Milling tool wear sample.
Tool blade image: 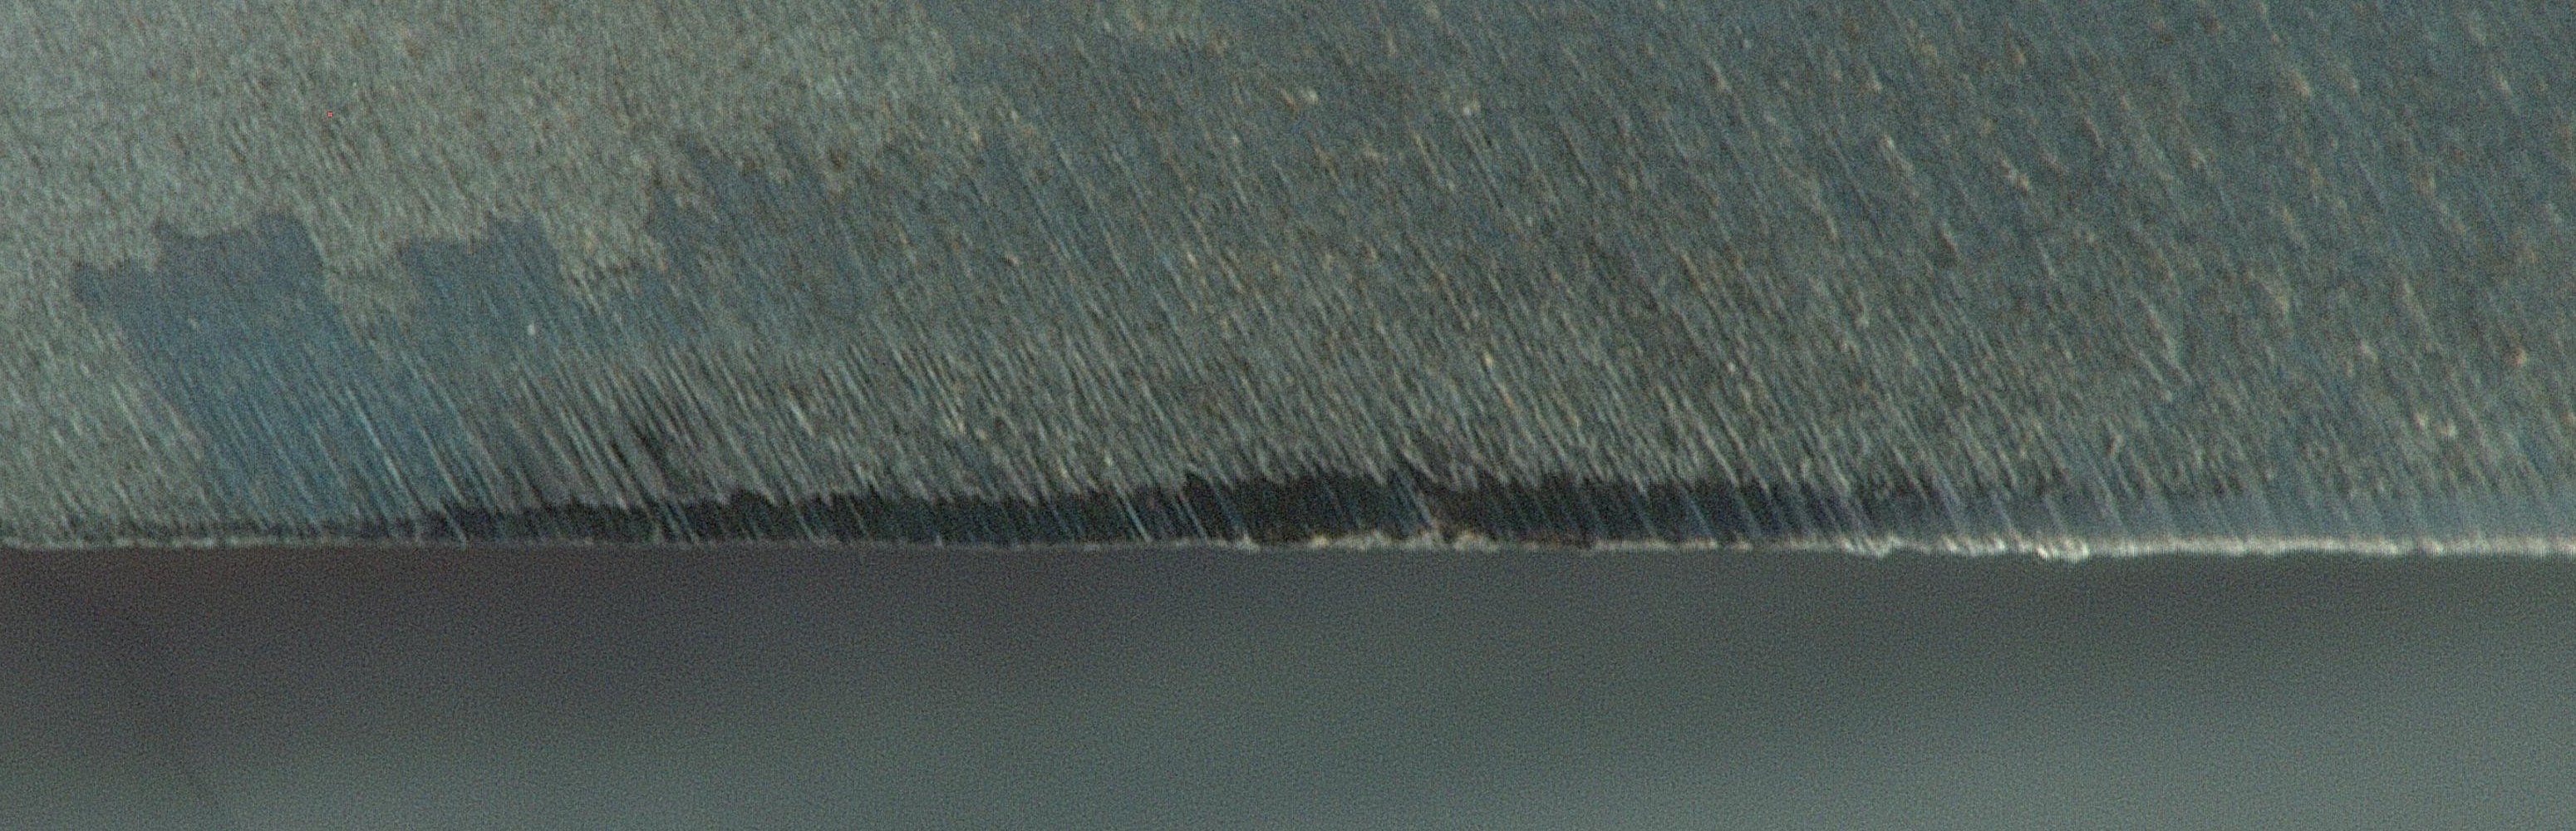
Chip image: 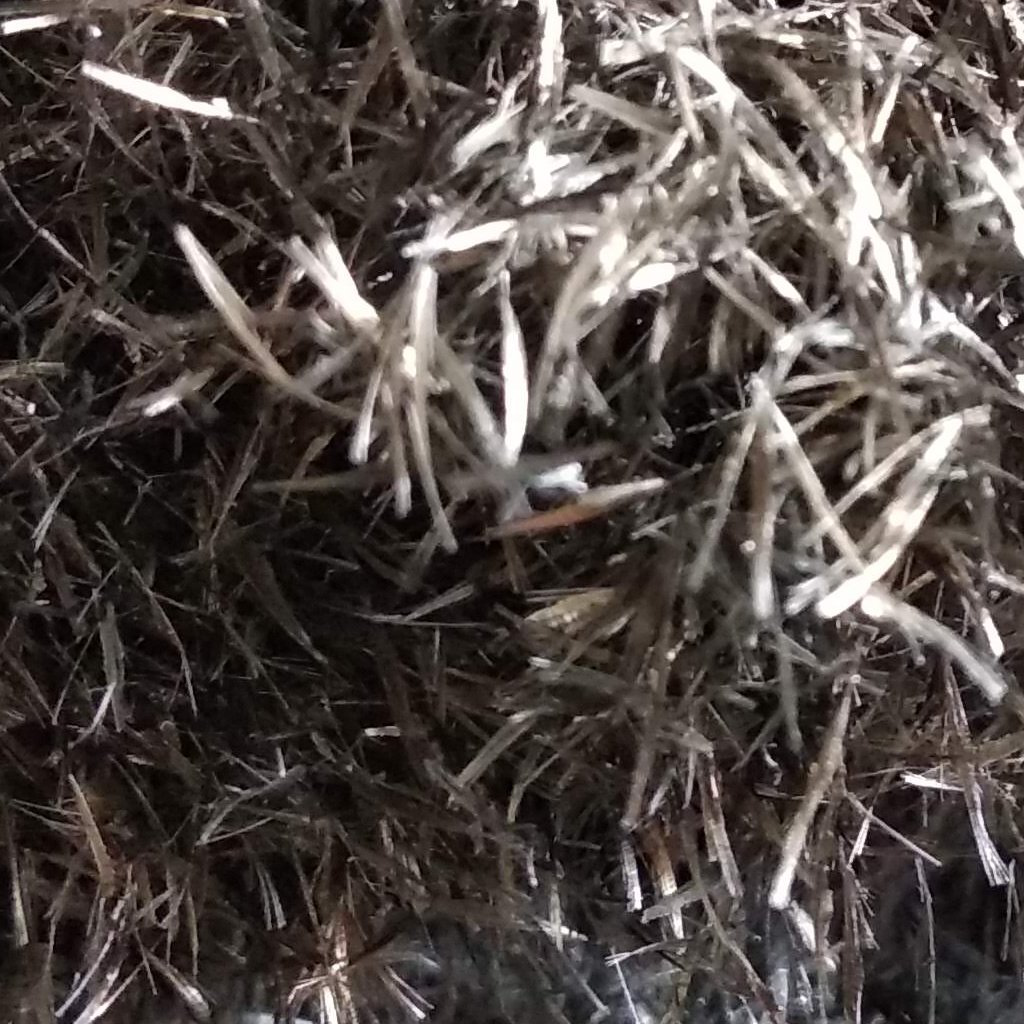
Workpiece image: 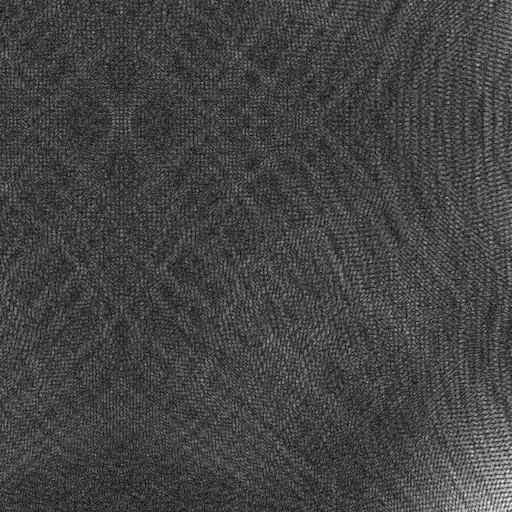
Tool wear state: sharp
Gaps: 0.12
Flank wear: 60.22
Overhang: 12.25
Force-signal Mel-spectrograms (X, Y, Z axes): 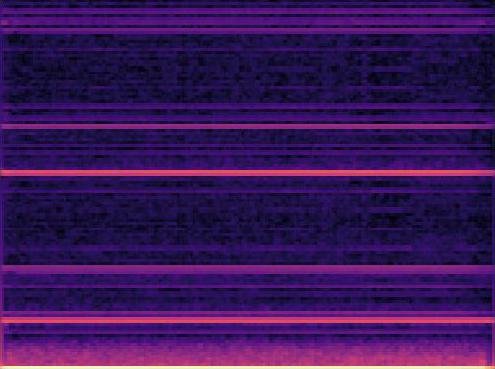 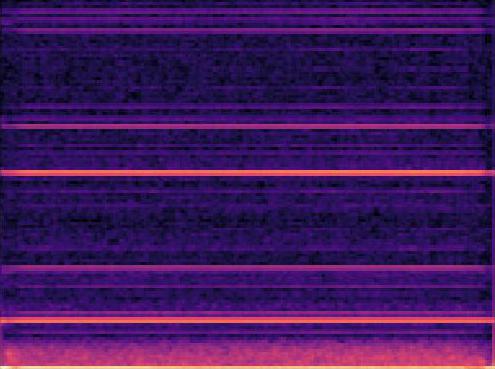 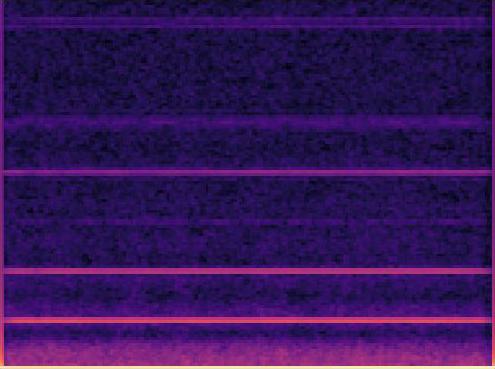
Force-signal scalograms (X, Y, Z axes): 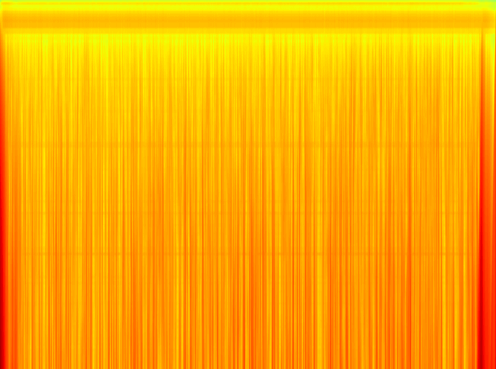 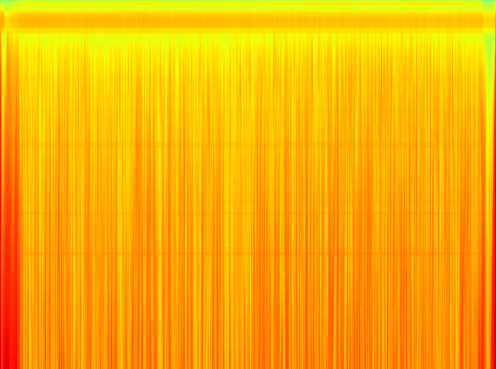 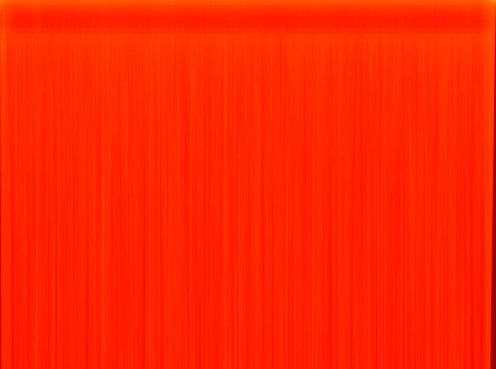
Force phase: initial_break_in_wear